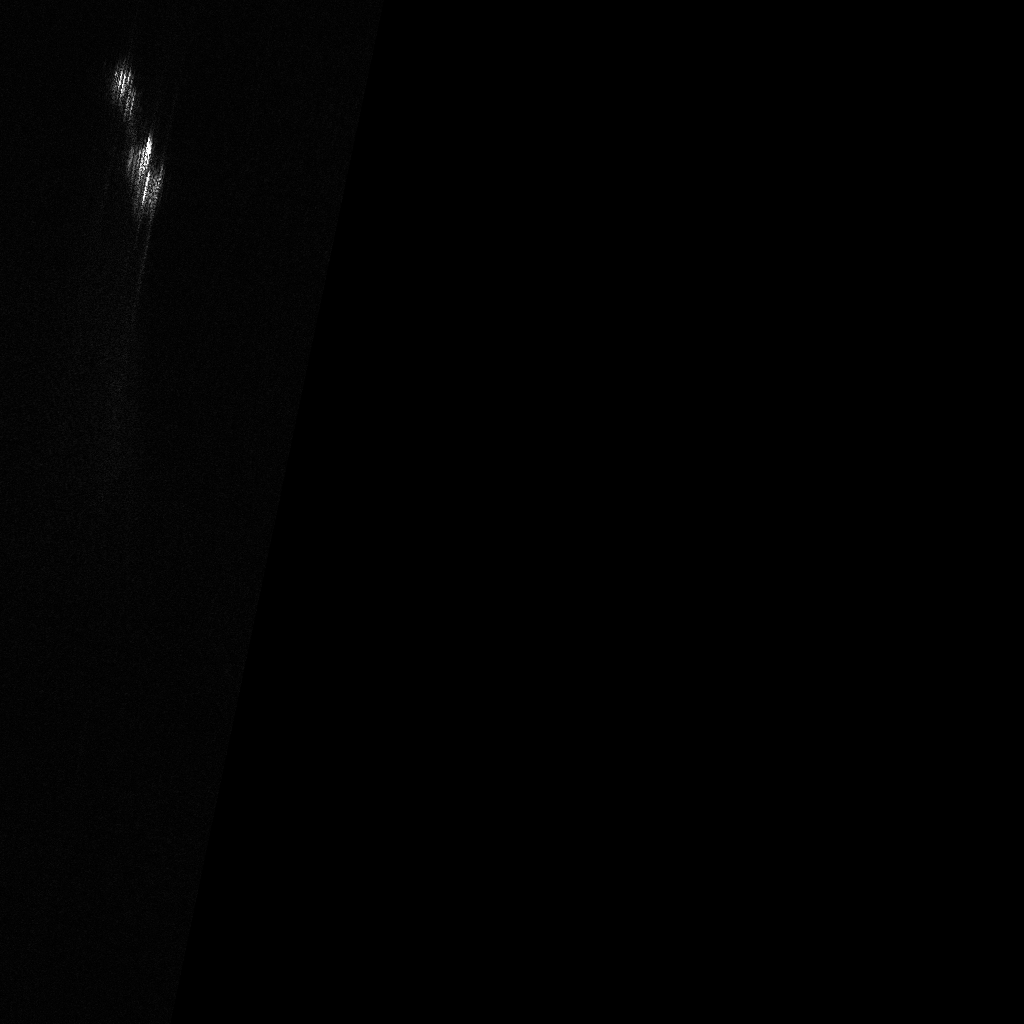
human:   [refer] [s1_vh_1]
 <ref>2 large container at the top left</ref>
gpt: <box>[[9, 7, 15, 10, 90], [10, 15, 17, 18, 78]]</box>